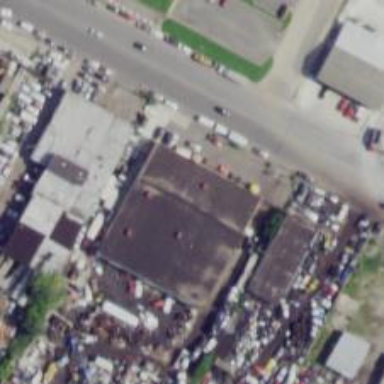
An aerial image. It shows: Scrap yard located in industrial area.